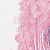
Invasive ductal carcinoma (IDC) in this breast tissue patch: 0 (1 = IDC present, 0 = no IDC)